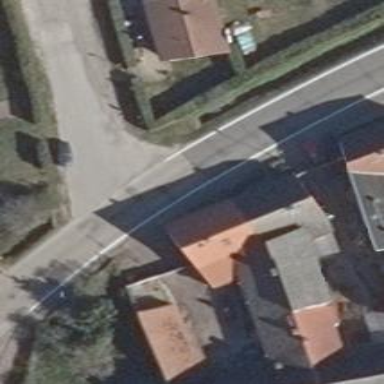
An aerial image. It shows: Tertiary road with asphalt surface.